Field crop: tomato
Growth stage: 1
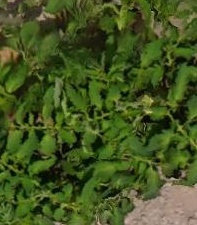
Species: tomato